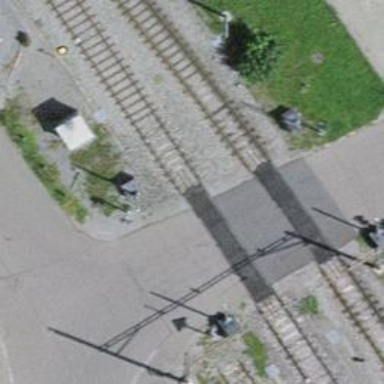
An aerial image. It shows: Level railway crossing with flashing lights. The barrier at the crossing is of the double half type.